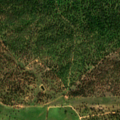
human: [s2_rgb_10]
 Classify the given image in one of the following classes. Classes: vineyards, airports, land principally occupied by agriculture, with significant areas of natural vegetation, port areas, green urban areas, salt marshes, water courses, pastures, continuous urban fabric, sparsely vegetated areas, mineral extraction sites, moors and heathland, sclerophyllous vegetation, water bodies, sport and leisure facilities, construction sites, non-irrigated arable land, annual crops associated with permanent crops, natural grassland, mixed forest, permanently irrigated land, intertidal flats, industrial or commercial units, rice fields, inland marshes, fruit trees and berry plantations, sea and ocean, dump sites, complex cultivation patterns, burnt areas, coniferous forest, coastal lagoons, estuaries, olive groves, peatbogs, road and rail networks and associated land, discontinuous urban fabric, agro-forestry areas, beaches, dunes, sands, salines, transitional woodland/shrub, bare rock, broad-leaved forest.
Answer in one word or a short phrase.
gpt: non-irrigated arable land, agro-forestry areas